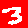
Digit: 3